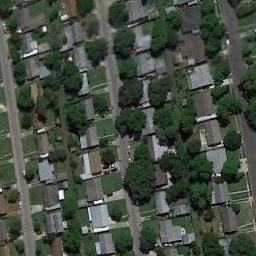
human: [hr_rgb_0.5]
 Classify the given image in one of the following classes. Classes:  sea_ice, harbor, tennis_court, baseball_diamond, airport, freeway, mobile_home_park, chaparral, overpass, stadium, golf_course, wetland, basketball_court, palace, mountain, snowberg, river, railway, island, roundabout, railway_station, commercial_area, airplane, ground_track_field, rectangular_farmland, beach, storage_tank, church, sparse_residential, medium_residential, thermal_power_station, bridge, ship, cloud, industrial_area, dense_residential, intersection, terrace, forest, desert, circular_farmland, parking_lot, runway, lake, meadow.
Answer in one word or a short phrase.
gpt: dense_residential